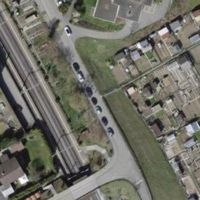
EUNIS habitat code: 53
Species observed at this site:
Cydonia oblonga